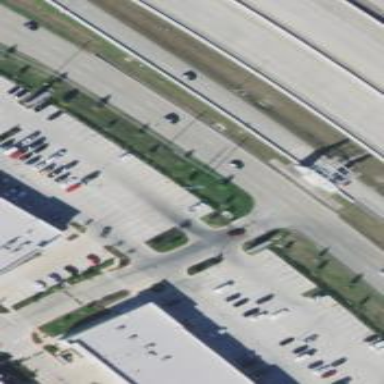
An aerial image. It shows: Parking area.